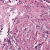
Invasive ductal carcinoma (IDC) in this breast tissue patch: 0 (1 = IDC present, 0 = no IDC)